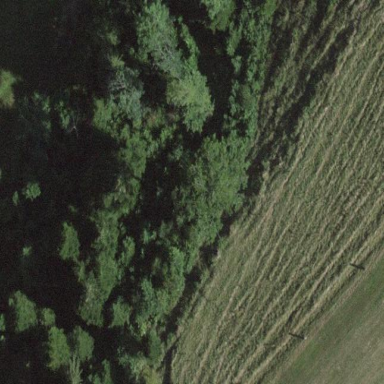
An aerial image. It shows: Forest area.